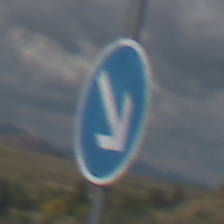
Verkehrszeichen: VorgeschriebeneVorbeifahrtRechts
Umgebung: Outdoor, Nature
Tageszeit: Midday
Wetter: PartlyCloudy
Licht: Natural
Jahreszeit: NotSpecified
Kontrast: HighContrast